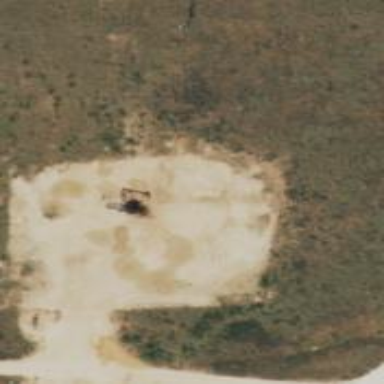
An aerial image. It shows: Petroleum well.